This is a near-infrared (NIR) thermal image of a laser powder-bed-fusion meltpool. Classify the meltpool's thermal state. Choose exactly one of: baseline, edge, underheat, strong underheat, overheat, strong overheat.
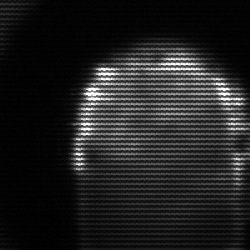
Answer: baseline